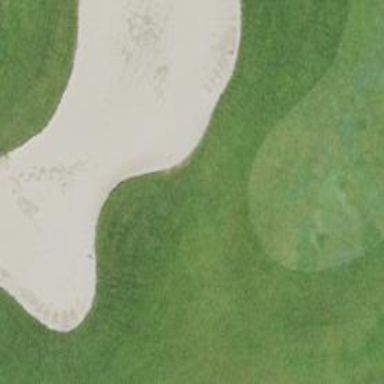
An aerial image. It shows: Sand bunker on golf course.